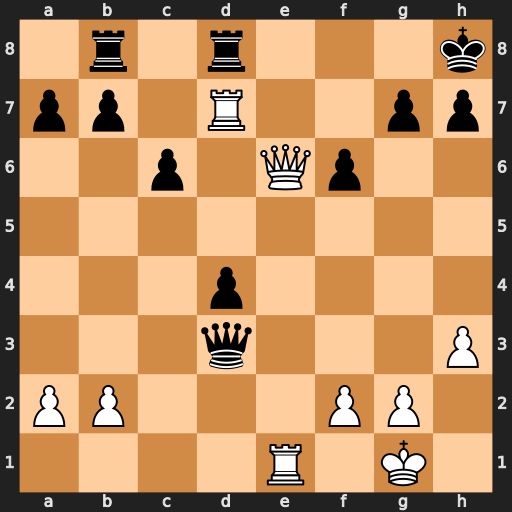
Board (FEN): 1r1r3k/pp1R2pp/2p1Qp2/8/3p4/3q3P/PP3PP1/4R1K1
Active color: w
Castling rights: -
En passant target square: -
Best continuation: Rxd8+ Rxd8 Qe8+ Rxe8 Rxe8#